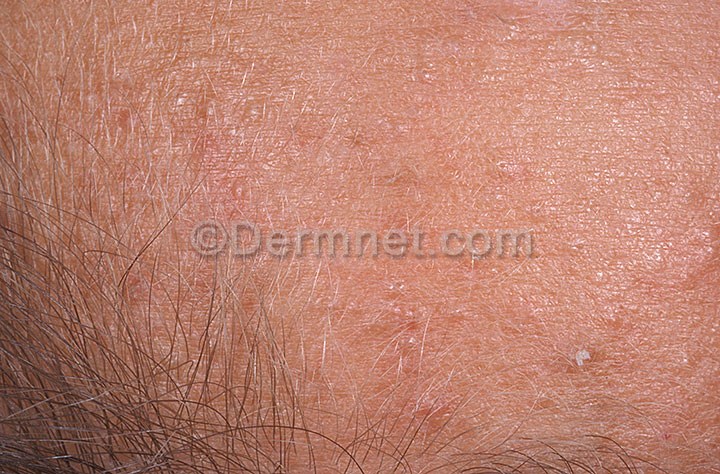
Disease: Acne and Rosacea Photos